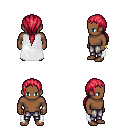
a pixel art fantasy rpg character, male body template, human, dark skin, white cape, metal pants, ruby red ponytail hairstyle, bracelets, four views (front, back, left, right), 2x2 character sprite sheet, small pixel art, hard edges, no anti-aliasing